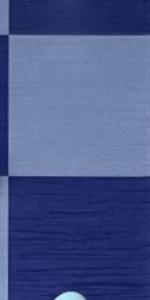
Label: Empty